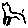
Label: cat